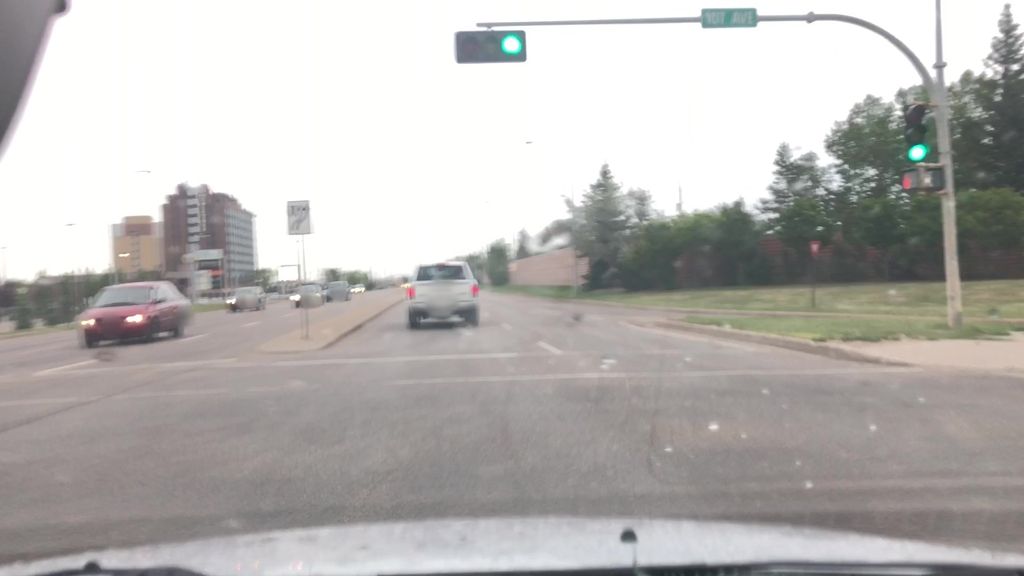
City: edmonton